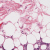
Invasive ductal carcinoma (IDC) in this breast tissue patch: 1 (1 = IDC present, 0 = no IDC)